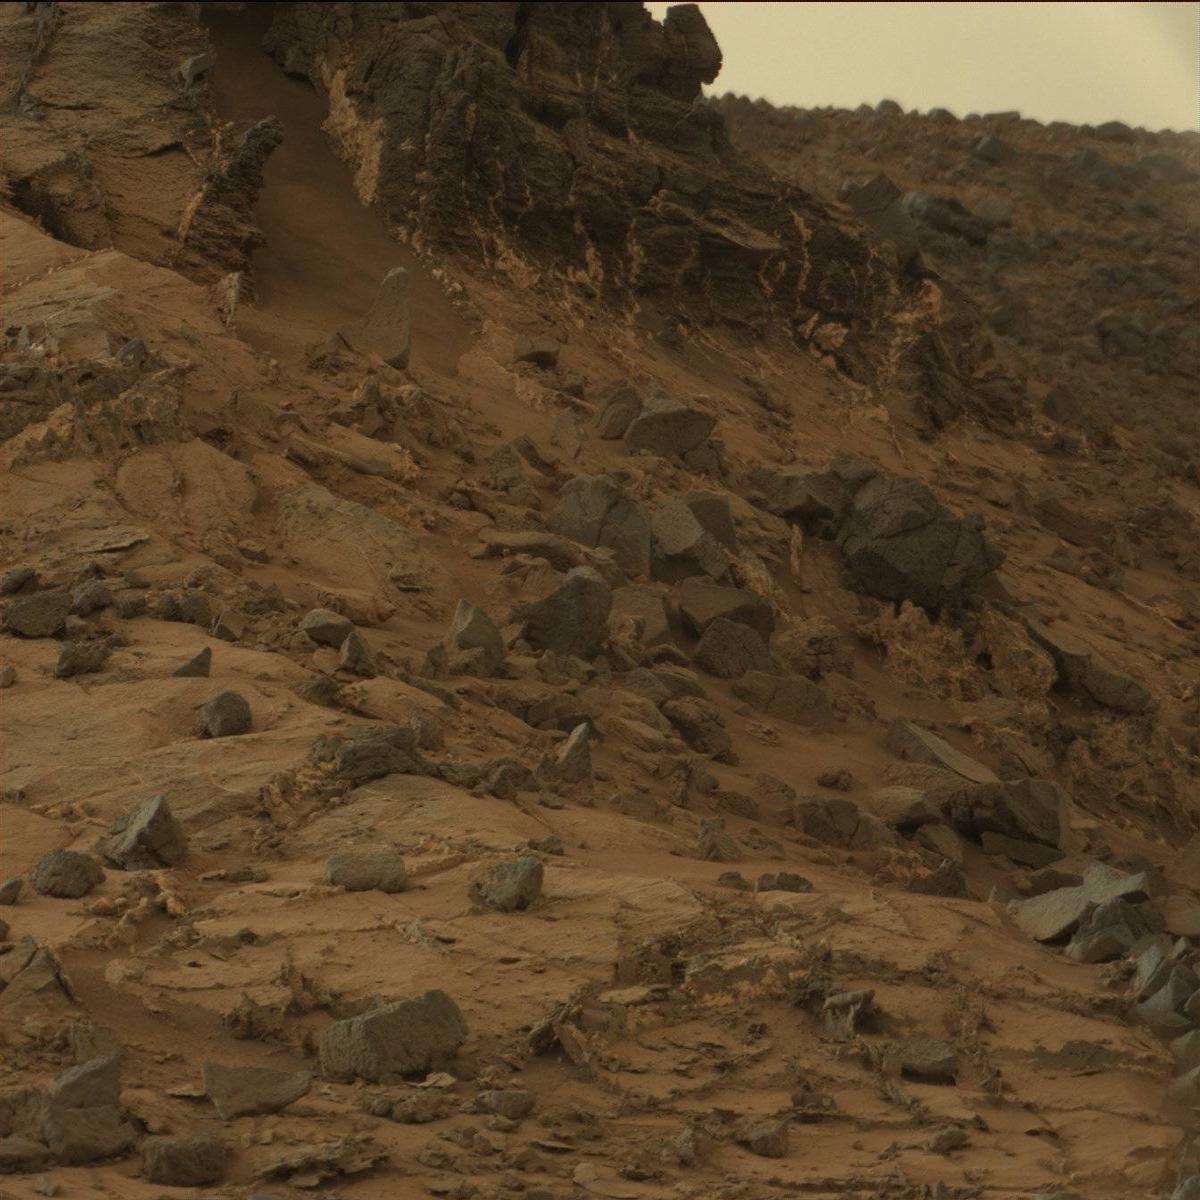
Terrain classes present: Bedrock, Sand / Soil, Sky